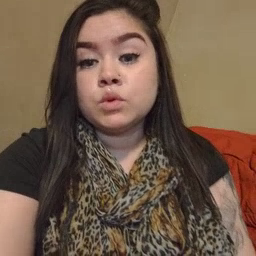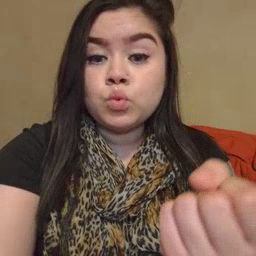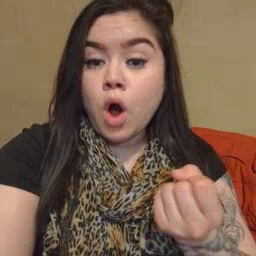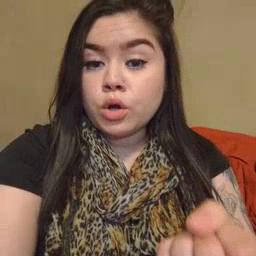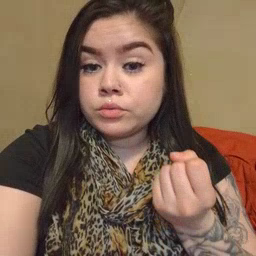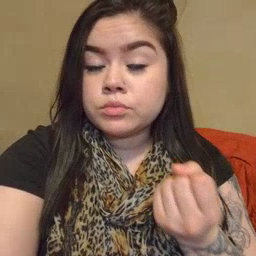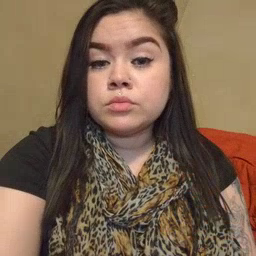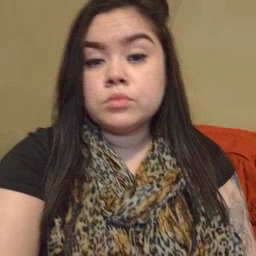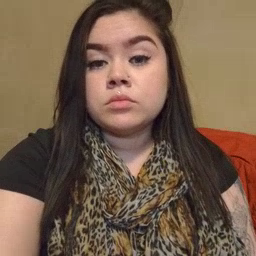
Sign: drawer